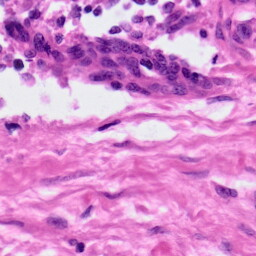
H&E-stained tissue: Ovarian